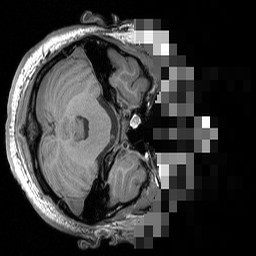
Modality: T1w
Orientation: axial
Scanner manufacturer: siemens
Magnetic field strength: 3 T
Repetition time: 1.5 s
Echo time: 0.00291 s